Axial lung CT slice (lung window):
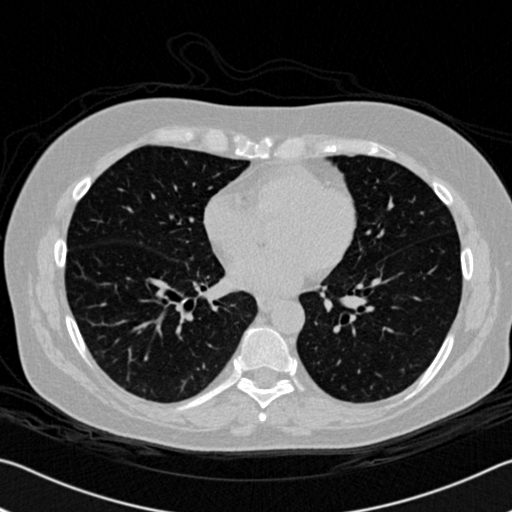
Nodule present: no